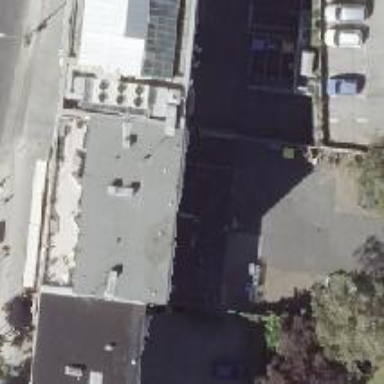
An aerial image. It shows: Part of building.